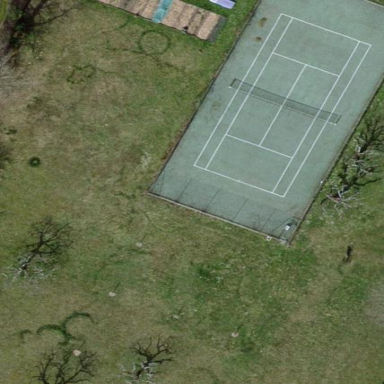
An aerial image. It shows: Tennis court in leisure pitch.